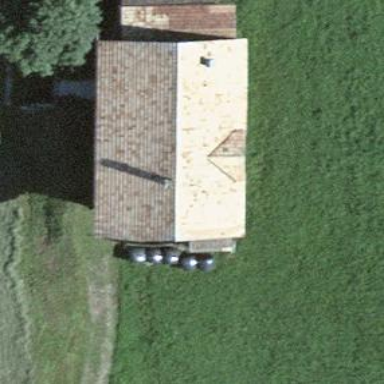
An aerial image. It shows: Rural barn.